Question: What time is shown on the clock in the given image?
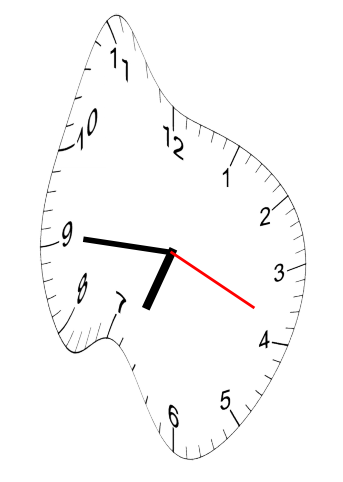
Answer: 06:45:19